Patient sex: M
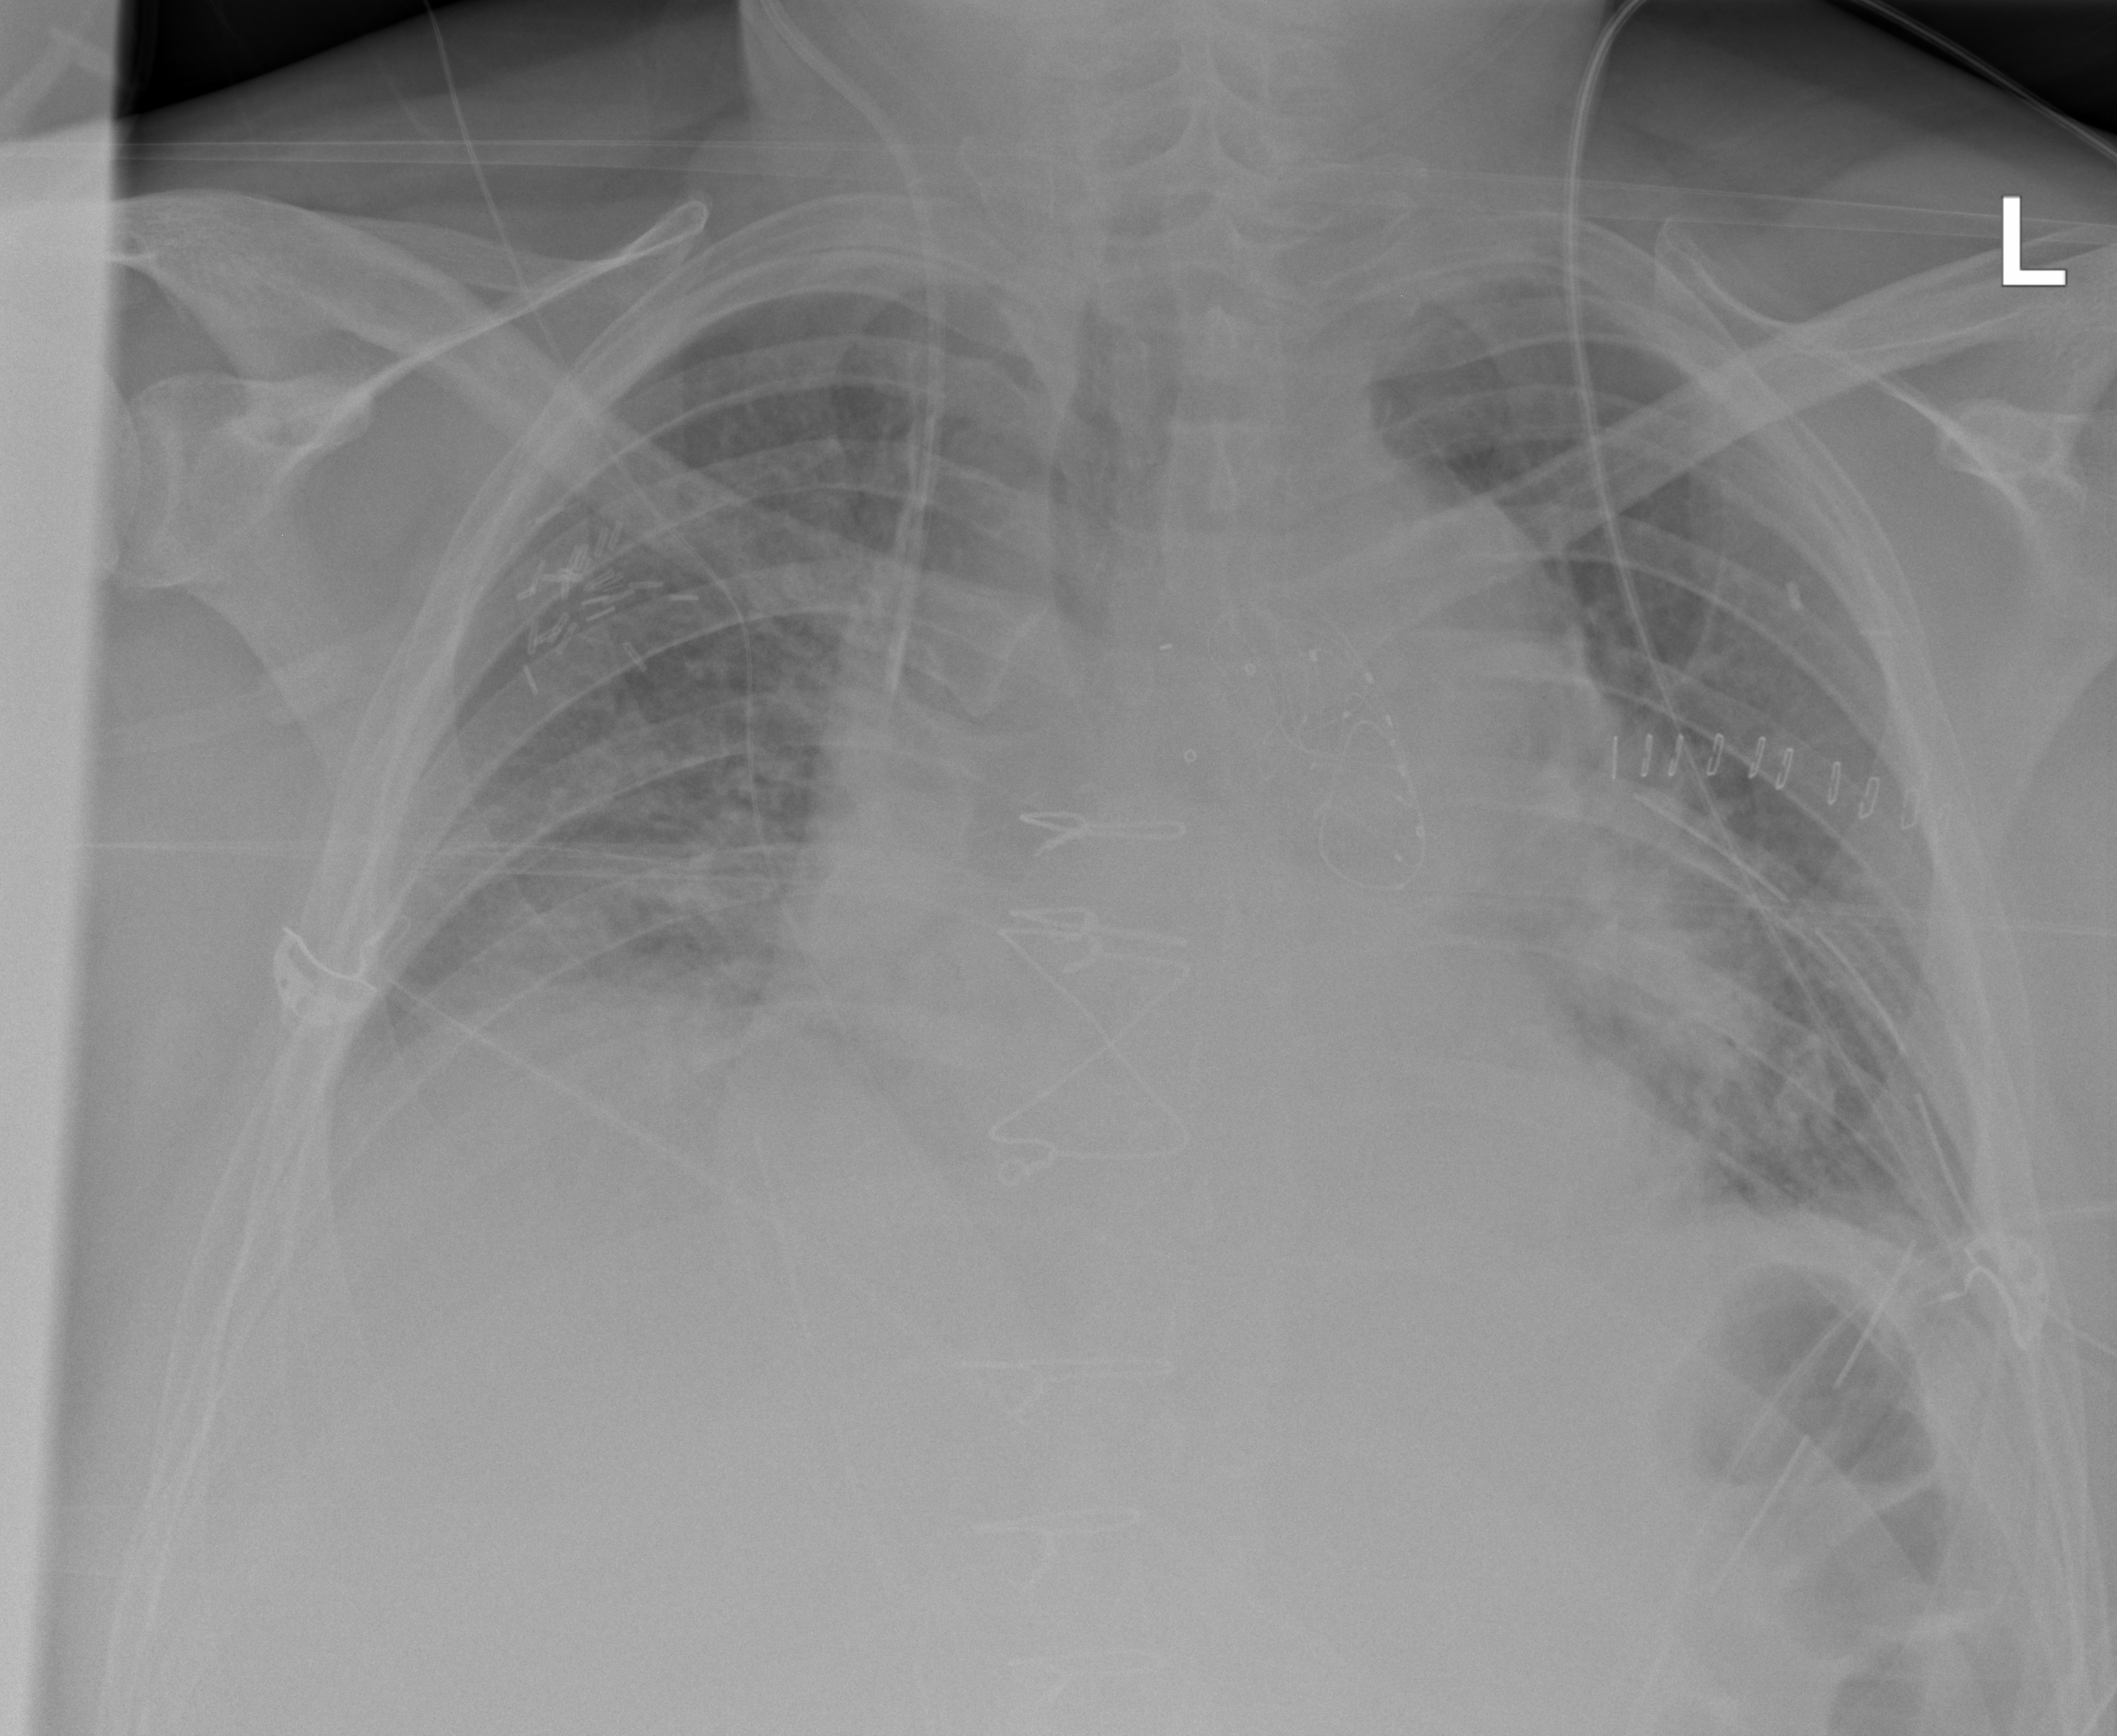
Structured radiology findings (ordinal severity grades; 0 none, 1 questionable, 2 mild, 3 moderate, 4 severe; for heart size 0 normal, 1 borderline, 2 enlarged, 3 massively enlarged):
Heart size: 2
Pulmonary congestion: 2
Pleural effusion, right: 2
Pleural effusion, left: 1
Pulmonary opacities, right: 2
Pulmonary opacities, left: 2
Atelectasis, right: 2
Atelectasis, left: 2